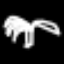
Label: palm tree